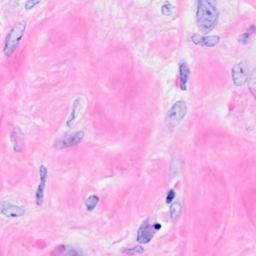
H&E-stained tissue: Breast